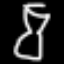
Label: hourglass